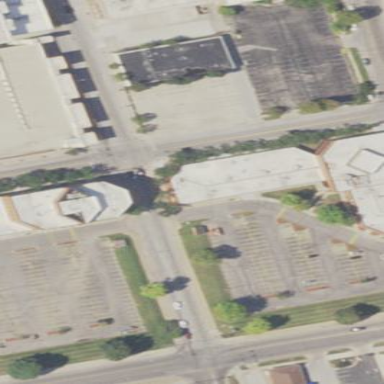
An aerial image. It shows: Office building.